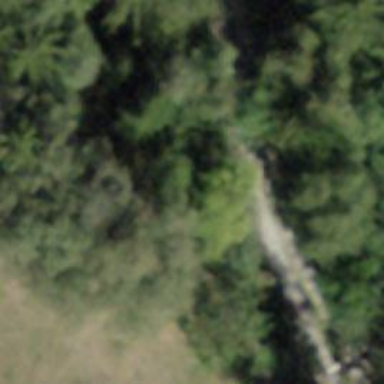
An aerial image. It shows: Unpaved steps.